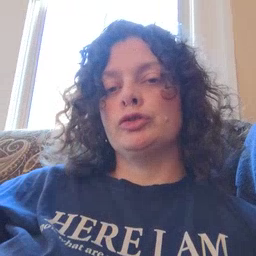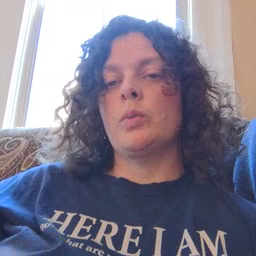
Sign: stairs